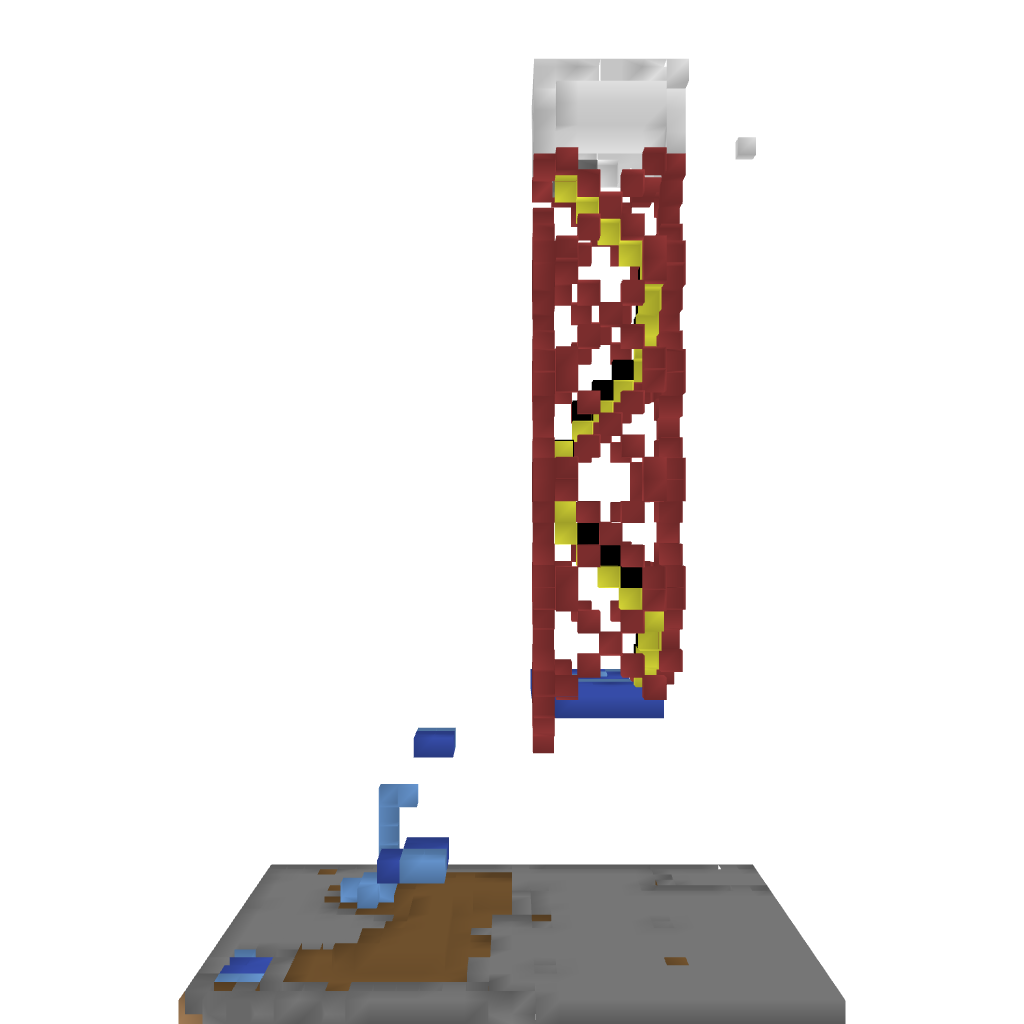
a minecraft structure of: Tower of Quartz bad low quality